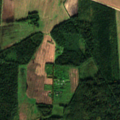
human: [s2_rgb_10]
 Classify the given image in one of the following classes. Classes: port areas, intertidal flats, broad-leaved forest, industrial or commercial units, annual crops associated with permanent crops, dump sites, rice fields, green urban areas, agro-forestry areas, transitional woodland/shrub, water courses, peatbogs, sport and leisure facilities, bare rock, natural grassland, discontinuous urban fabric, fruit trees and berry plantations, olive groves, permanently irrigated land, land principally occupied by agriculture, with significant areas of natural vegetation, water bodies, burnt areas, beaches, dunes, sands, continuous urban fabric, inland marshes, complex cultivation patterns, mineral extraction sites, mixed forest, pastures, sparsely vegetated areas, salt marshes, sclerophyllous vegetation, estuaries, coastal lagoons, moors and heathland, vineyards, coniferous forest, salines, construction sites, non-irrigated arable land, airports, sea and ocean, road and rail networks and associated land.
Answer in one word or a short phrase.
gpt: non-irrigated arable land, complex cultivation patterns, mixed forest, transitional woodland/shrub